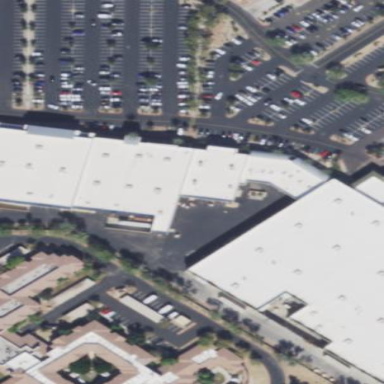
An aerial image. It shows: Retail building.